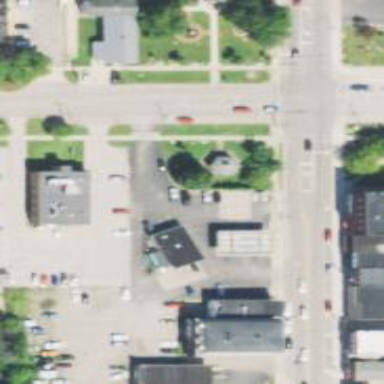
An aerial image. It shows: Convenience shop.